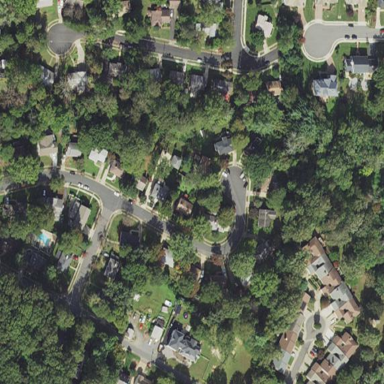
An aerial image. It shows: Single-family residential area.